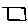
Label: square